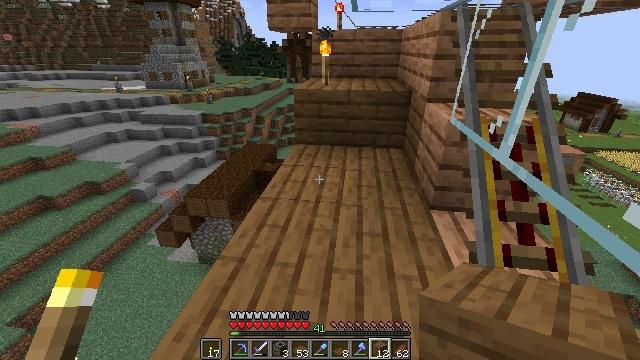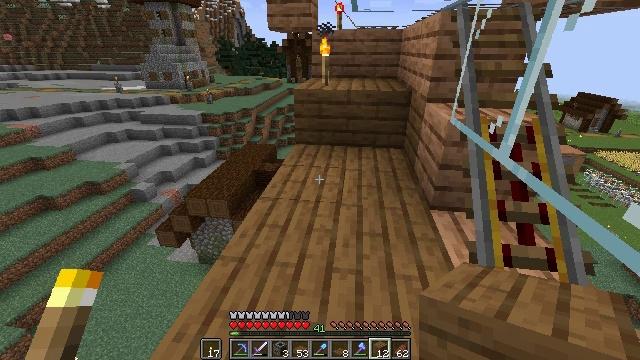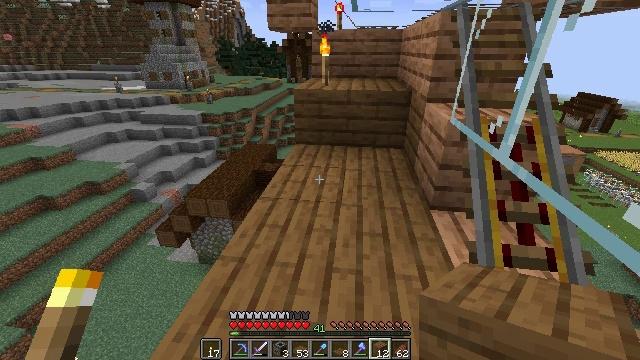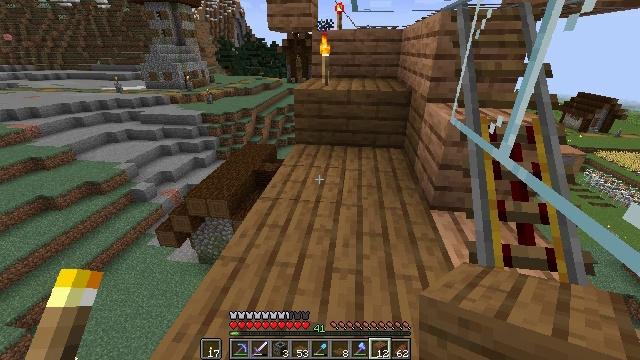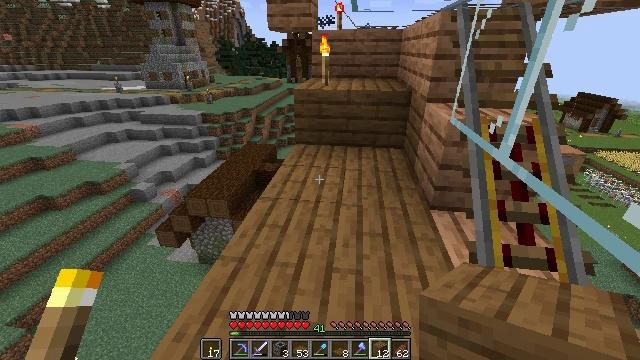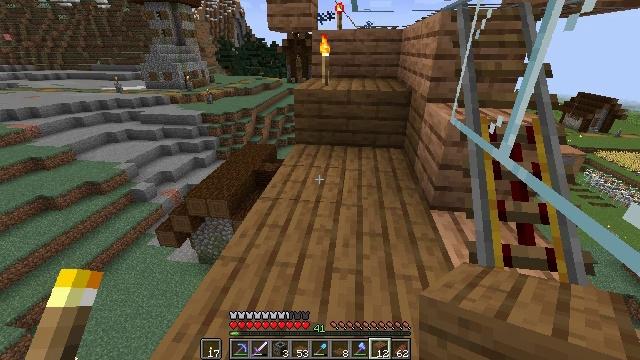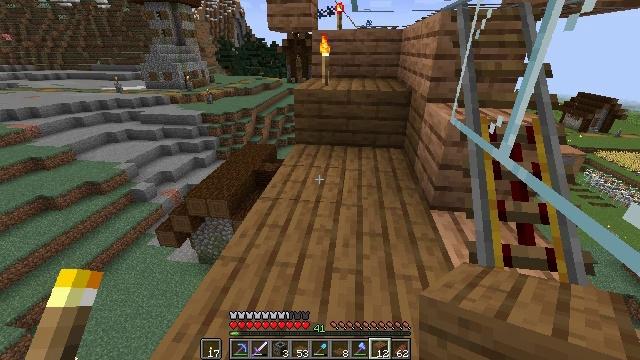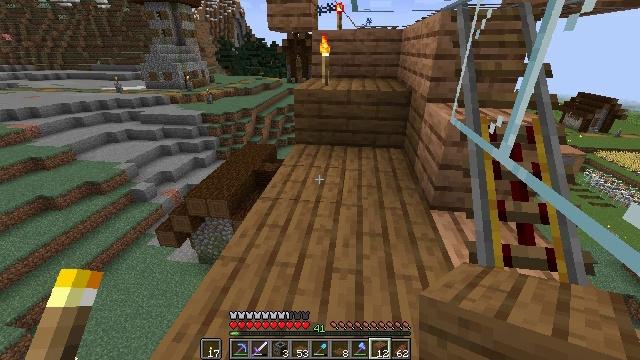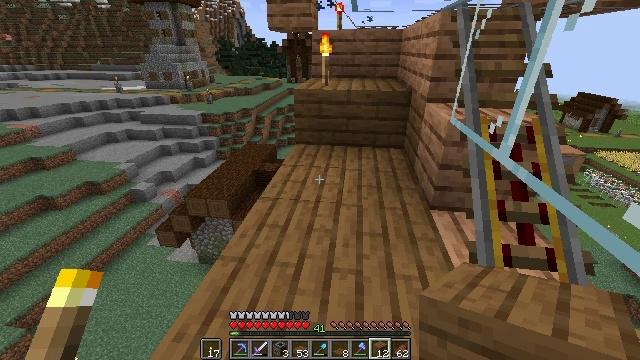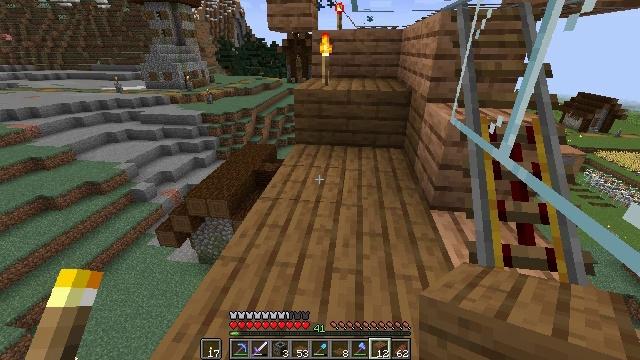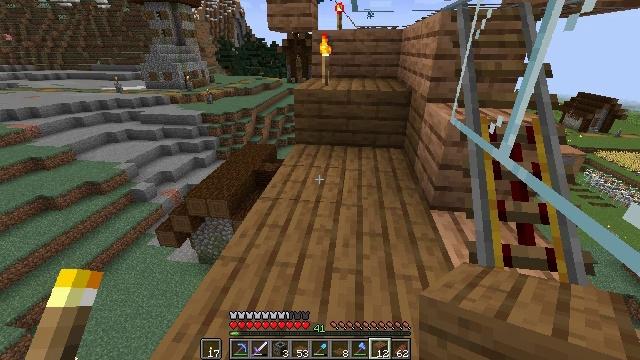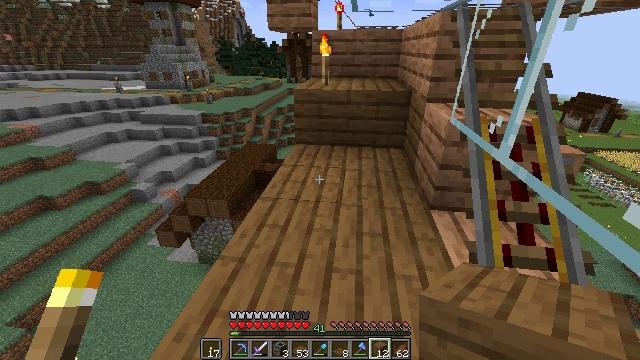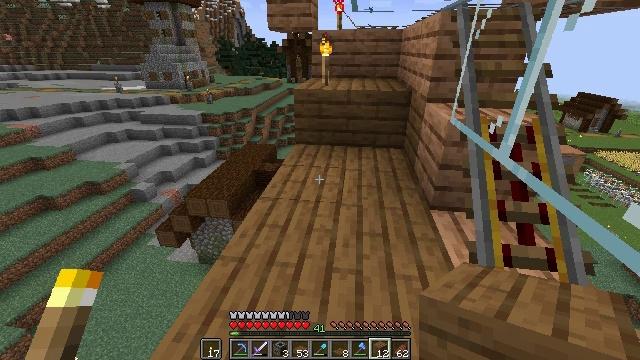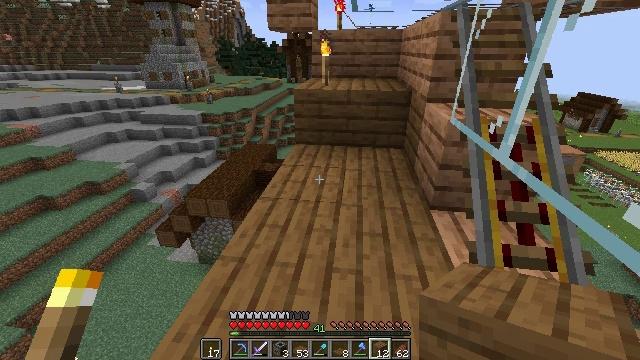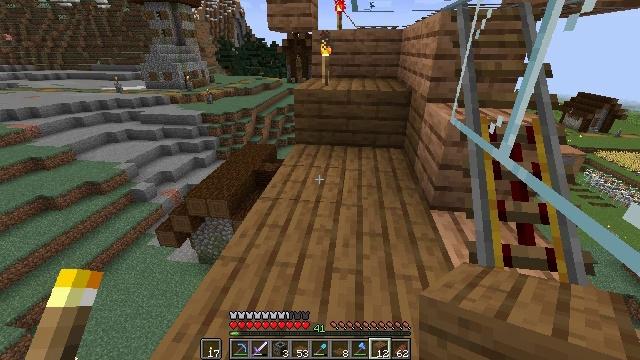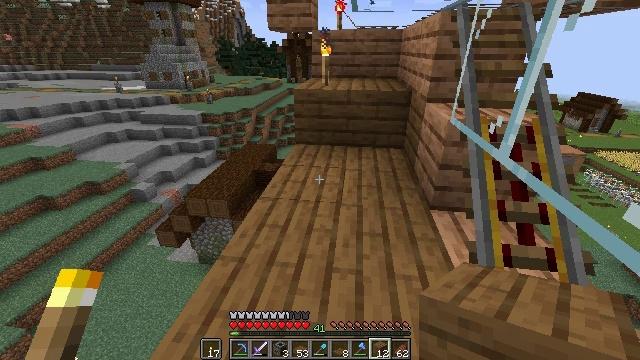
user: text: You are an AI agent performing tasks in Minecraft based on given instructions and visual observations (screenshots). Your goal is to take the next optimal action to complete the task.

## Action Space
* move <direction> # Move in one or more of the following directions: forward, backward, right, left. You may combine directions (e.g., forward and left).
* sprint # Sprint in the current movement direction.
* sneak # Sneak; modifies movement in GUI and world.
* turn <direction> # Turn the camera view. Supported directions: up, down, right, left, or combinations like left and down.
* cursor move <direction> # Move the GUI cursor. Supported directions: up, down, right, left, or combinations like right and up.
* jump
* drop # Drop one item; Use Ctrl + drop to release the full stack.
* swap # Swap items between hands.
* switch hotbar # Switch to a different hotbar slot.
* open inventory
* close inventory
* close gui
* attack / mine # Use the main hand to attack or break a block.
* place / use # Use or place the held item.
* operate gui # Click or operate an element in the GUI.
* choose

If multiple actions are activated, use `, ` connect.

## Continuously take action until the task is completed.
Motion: motion action
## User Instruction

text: Assemble a minecart with iron ingots at the crafting table.
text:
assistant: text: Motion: no_op
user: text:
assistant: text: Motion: no_op
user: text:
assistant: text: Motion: no_op
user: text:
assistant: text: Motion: no_op
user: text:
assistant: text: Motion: no_op
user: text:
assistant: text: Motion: no_op
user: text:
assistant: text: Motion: no_op
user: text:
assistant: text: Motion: no_op
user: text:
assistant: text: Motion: no_op
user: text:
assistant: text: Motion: no_op
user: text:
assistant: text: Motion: no_op
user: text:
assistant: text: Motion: no_op
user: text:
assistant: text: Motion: no_op
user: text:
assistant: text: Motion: no_op
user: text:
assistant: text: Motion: no_op
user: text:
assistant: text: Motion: no_op
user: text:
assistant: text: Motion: no_op
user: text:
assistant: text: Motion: no_op
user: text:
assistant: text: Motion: no_op
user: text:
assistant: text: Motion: no_op
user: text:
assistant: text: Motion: no_op
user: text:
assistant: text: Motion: no_op
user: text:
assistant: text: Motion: no_op
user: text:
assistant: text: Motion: no_op
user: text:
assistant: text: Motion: no_op
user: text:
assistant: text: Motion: no_op
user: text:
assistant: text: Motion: no_op
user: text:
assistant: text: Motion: no_op
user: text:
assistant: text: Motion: no_op
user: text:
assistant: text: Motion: no_op